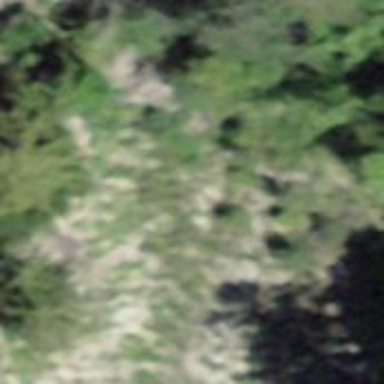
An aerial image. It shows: Cliff in nature.